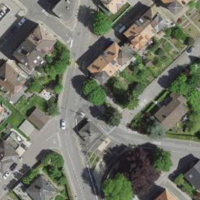
EUNIS habitat code: 54
Species observed at this site:
Lathyrus vernus